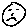
Label: smiley face